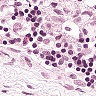
Metastatic tissue present: no